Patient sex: M
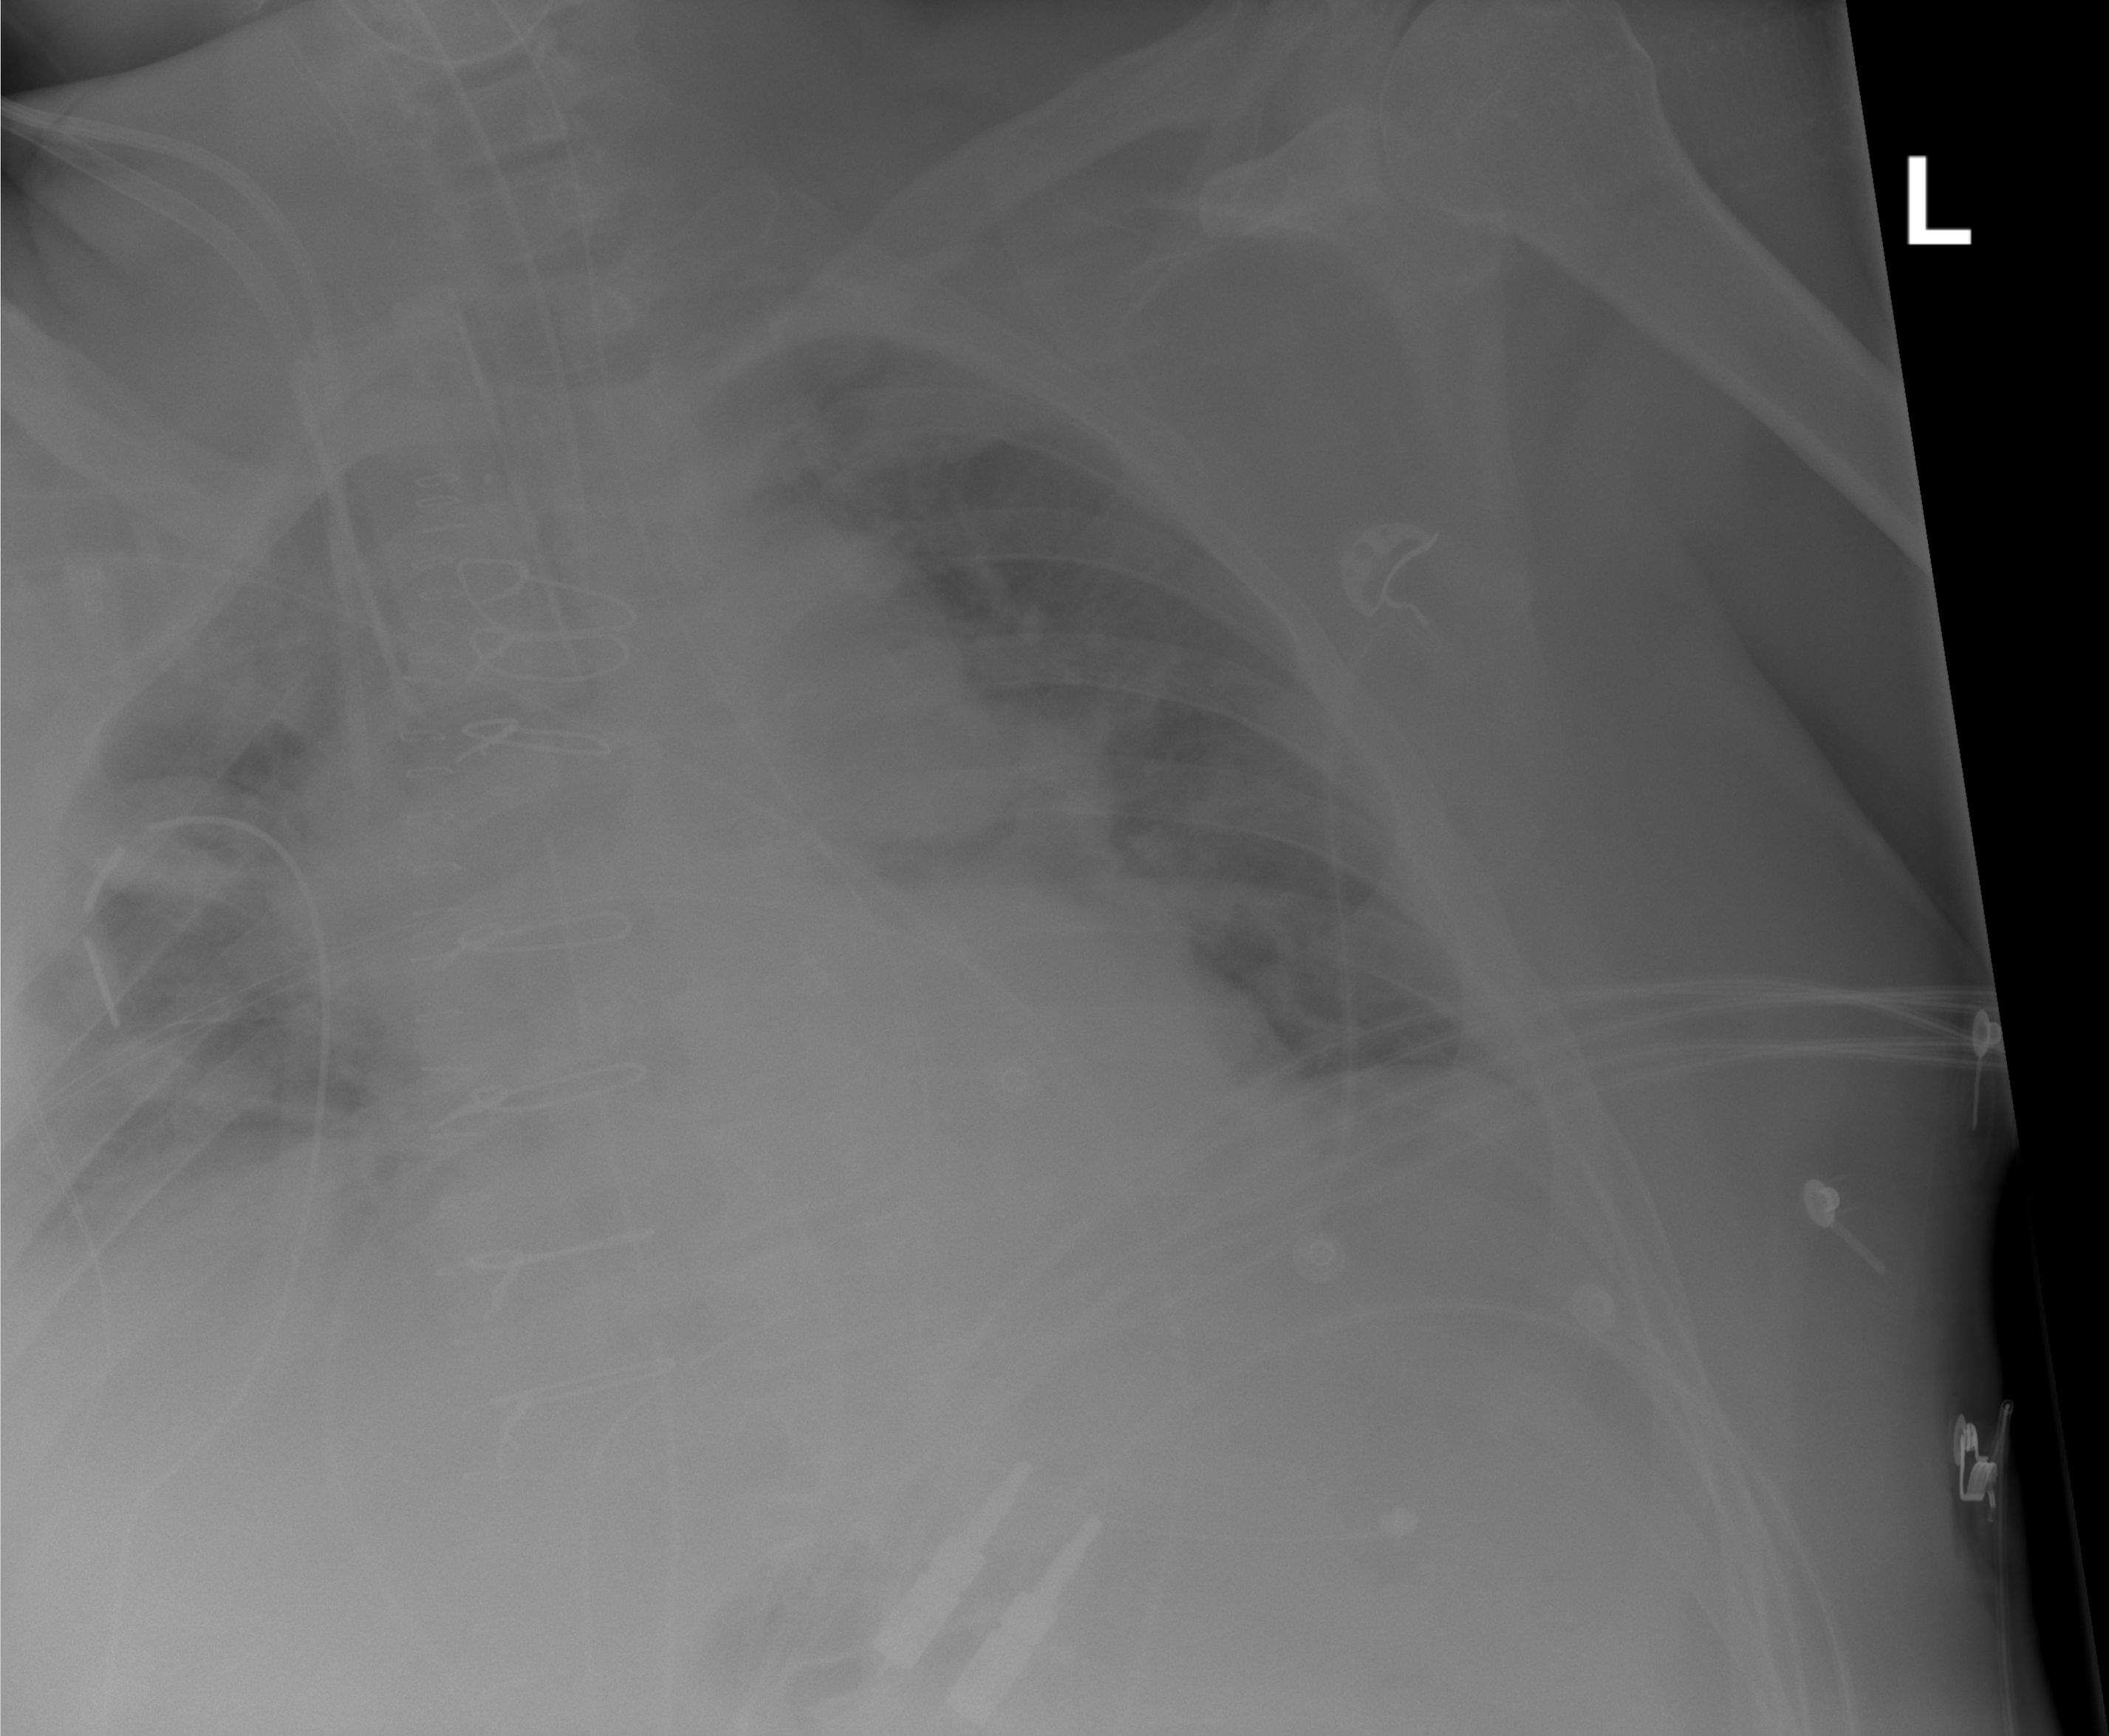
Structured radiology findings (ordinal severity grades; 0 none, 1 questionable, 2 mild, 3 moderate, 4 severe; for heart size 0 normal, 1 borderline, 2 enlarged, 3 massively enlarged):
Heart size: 1
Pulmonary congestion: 0
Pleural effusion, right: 0
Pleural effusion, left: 0
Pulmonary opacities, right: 0
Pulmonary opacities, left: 0
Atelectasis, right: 2
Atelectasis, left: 0